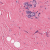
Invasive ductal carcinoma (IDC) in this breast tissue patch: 0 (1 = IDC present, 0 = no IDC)